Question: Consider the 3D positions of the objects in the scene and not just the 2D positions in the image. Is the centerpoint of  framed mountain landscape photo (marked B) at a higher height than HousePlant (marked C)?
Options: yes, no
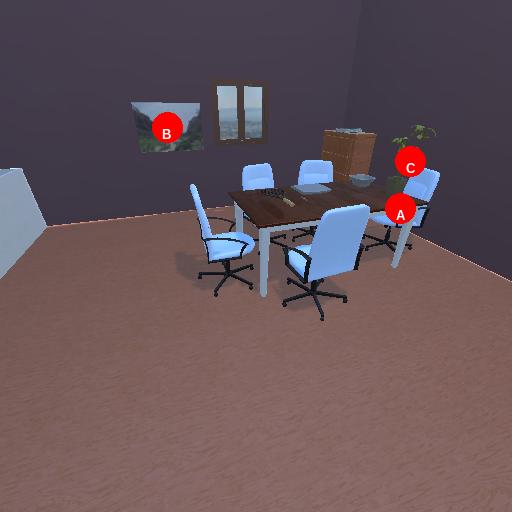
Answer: yes